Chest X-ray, PA view. Patient: 11 years old, sex F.
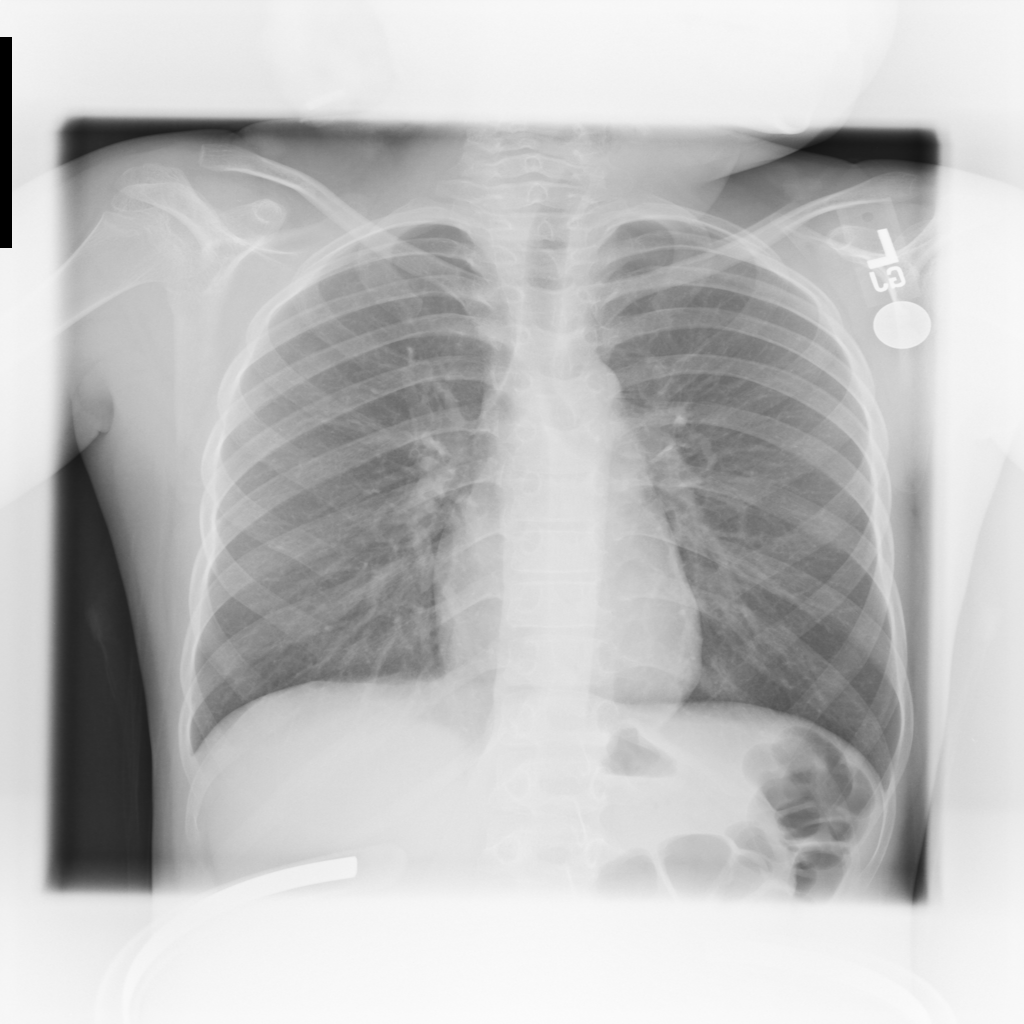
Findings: No Finding